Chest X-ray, PA view. Patient: 44 years old, sex M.
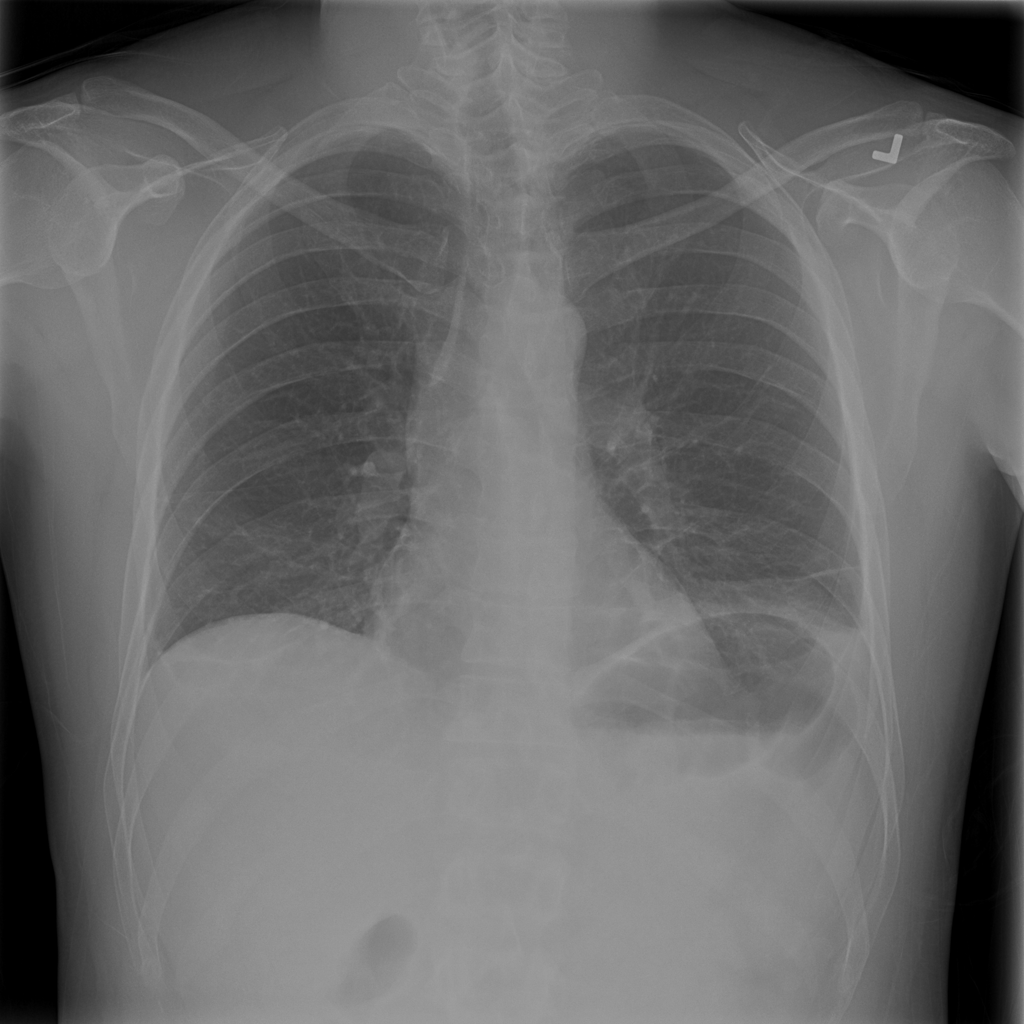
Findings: Effusion